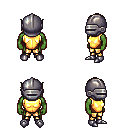
a pixel art fantasy rpg character, male body template, orc, green skin, gold chest armor, gold greaves, blonde bangs hairstyle, metal helm, metal boots, four views (front, back, left, right), 2x2 character sprite sheet, small pixel art, hard edges, no anti-aliasing